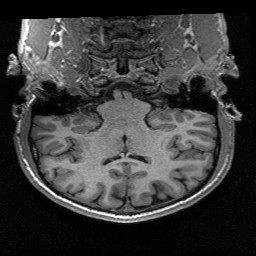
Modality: T1w
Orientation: sagittal
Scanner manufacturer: siemens
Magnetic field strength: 3 T
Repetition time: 2.53 s
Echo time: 0.00267 s